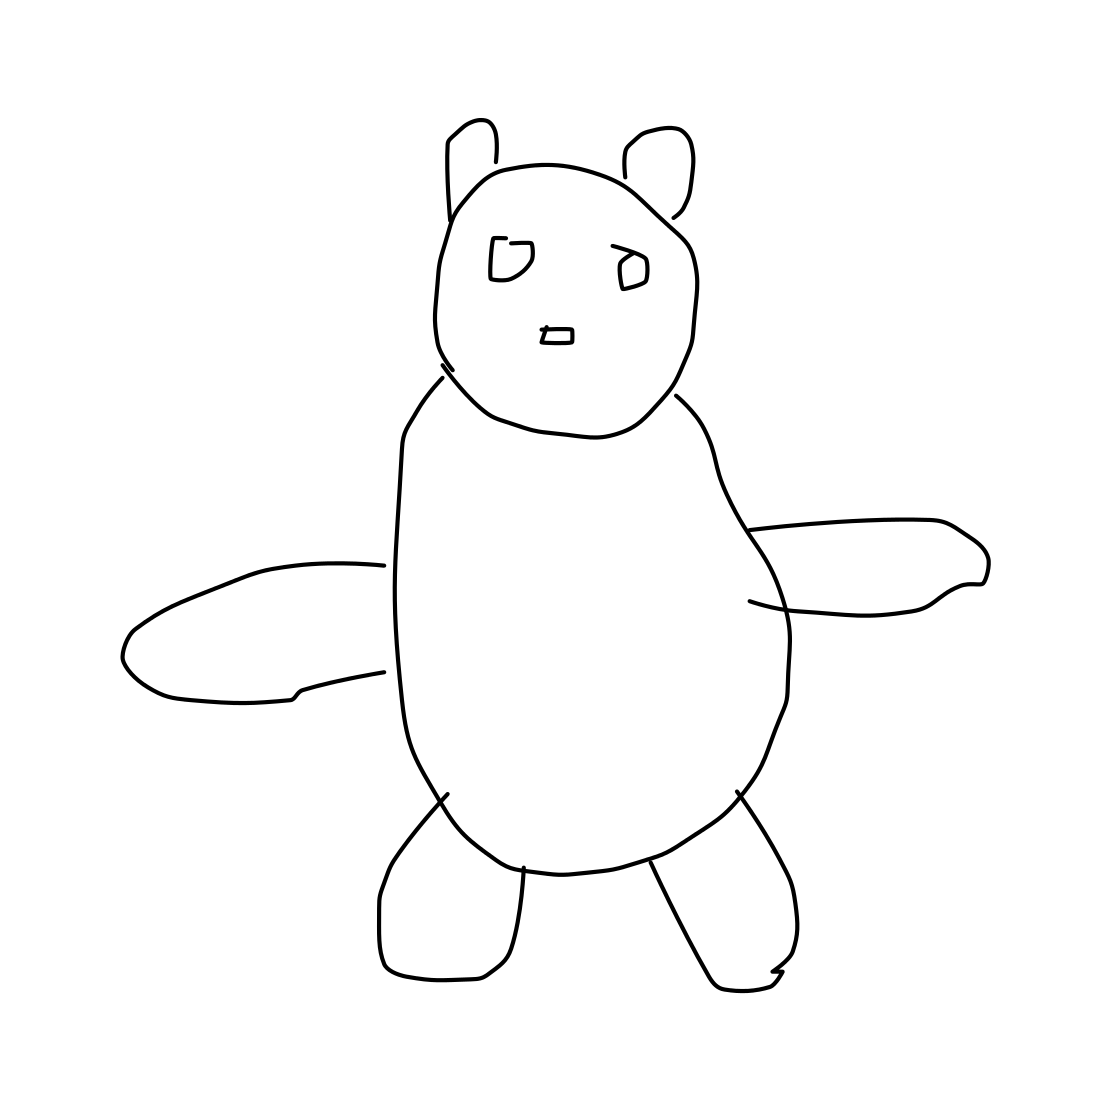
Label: panda